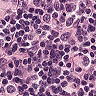
Metastatic tissue present: yes